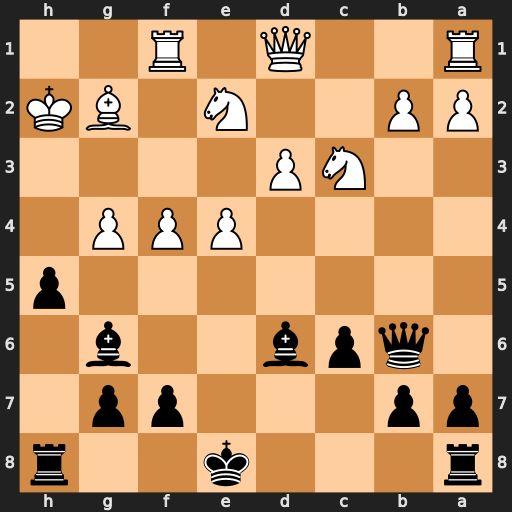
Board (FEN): r3k2r/pp3pp1/1qpb2b1/7p/4PPP1/2NP4/PP2N1BK/R2Q1R2
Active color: b
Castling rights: kq
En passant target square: -
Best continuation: hxg4+ Kg3 Qe3+